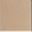
Piece: xx